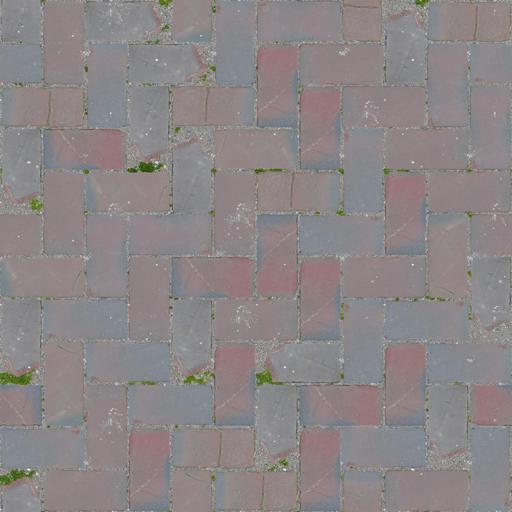
Tags: pavement paving stones